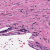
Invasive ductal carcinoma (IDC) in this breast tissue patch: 0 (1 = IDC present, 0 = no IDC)